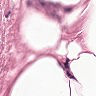
Metastatic tissue present: no